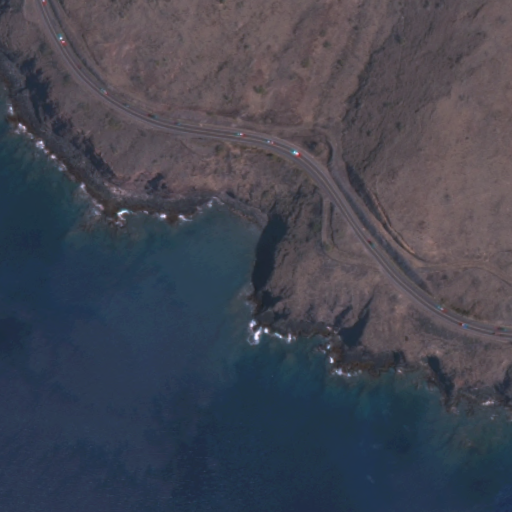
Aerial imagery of valley in Hawaii named Kamanawai Gulch containing only unknown